一年级 · 算术
解生活中的数.

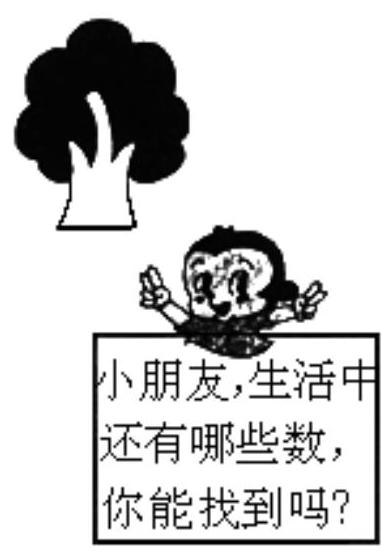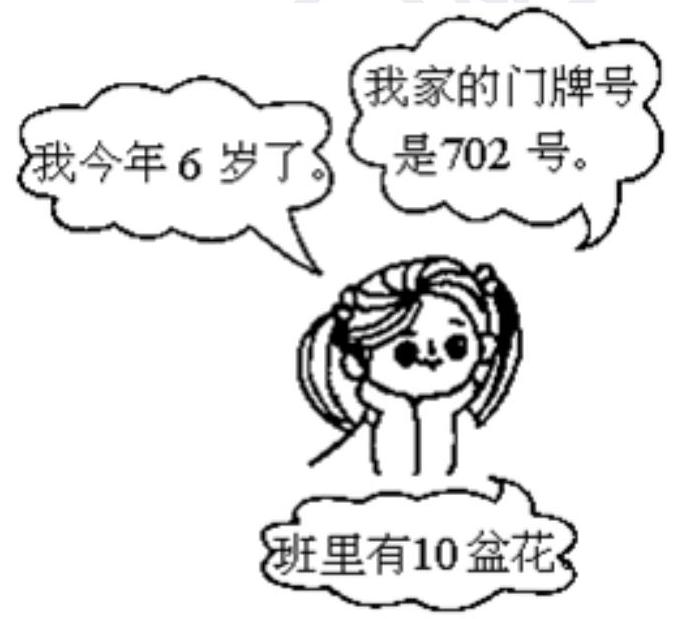
答案: 们小组有 6 名同学; 我的家有爸爸、妈妈和我, 共 3 人; 我家里有 5 盆花; 我的家里有 1 台冰箱, 1 台彩电 $\cdots . .$.